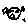
Label: moon